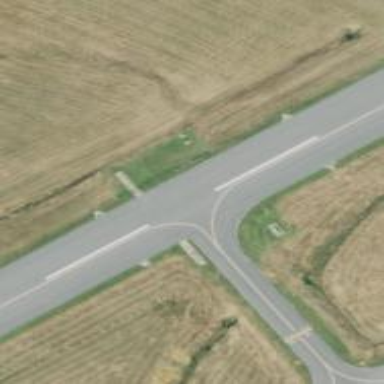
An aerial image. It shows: Runway surface made of asphalt at airport.